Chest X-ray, AP view. Patient: 54 years old, sex F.
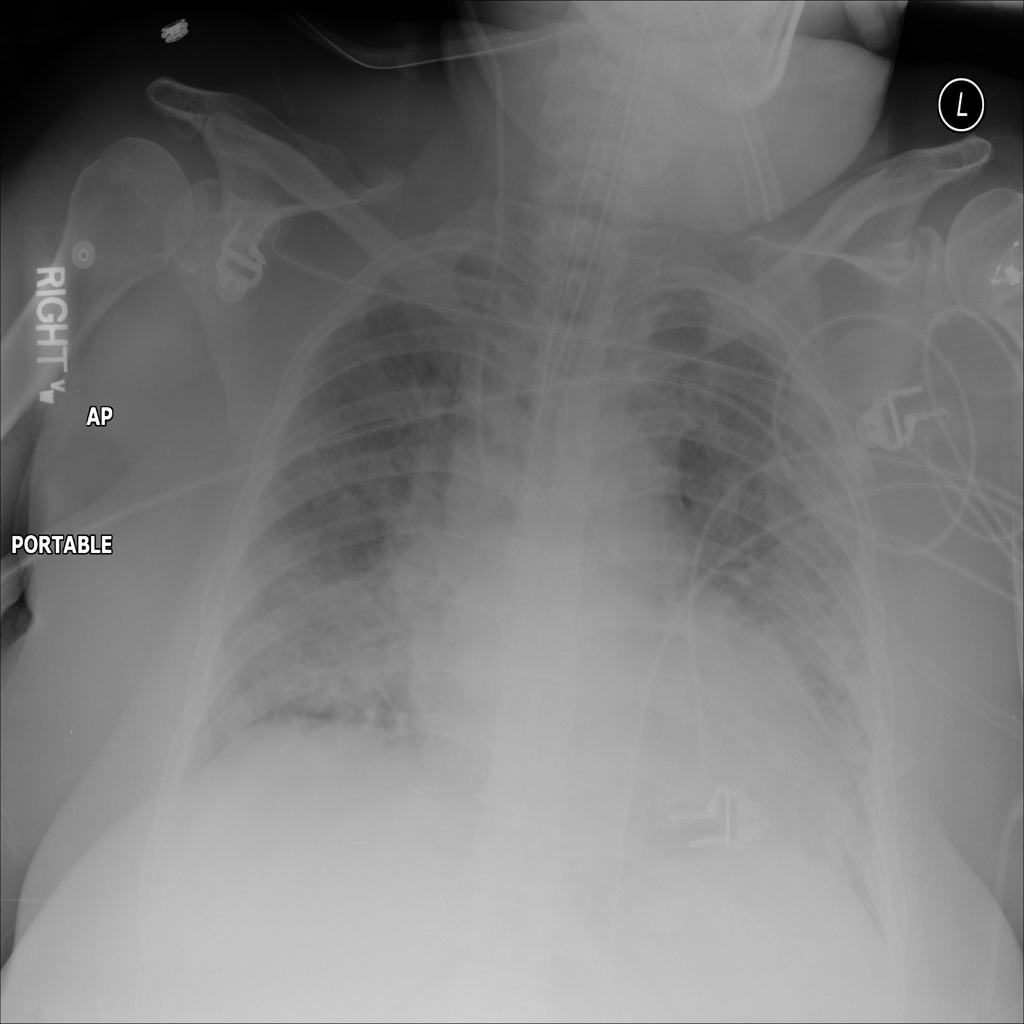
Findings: No Finding